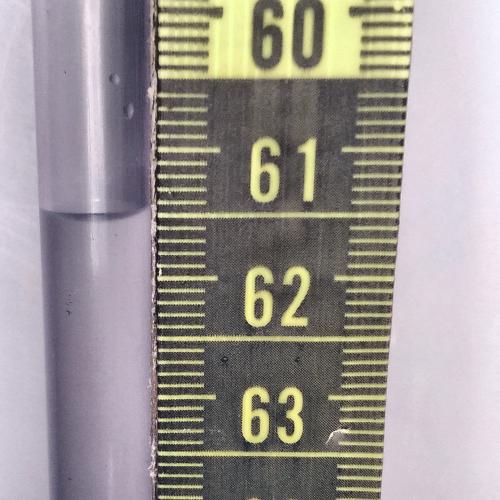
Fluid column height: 61.5 cm